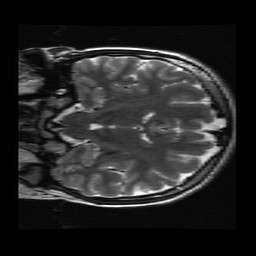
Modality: T2w
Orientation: coronal
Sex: female
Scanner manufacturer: ge
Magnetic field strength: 3 T
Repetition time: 5 s
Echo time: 0.1017 s